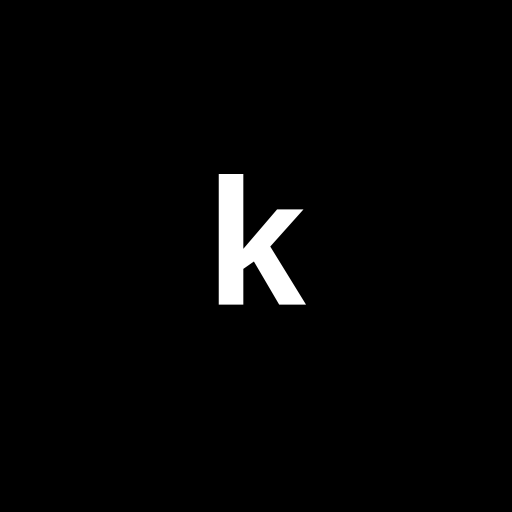
Character: k
Unicode: U+006B (LATIN SMALL LETTER K)